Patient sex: F
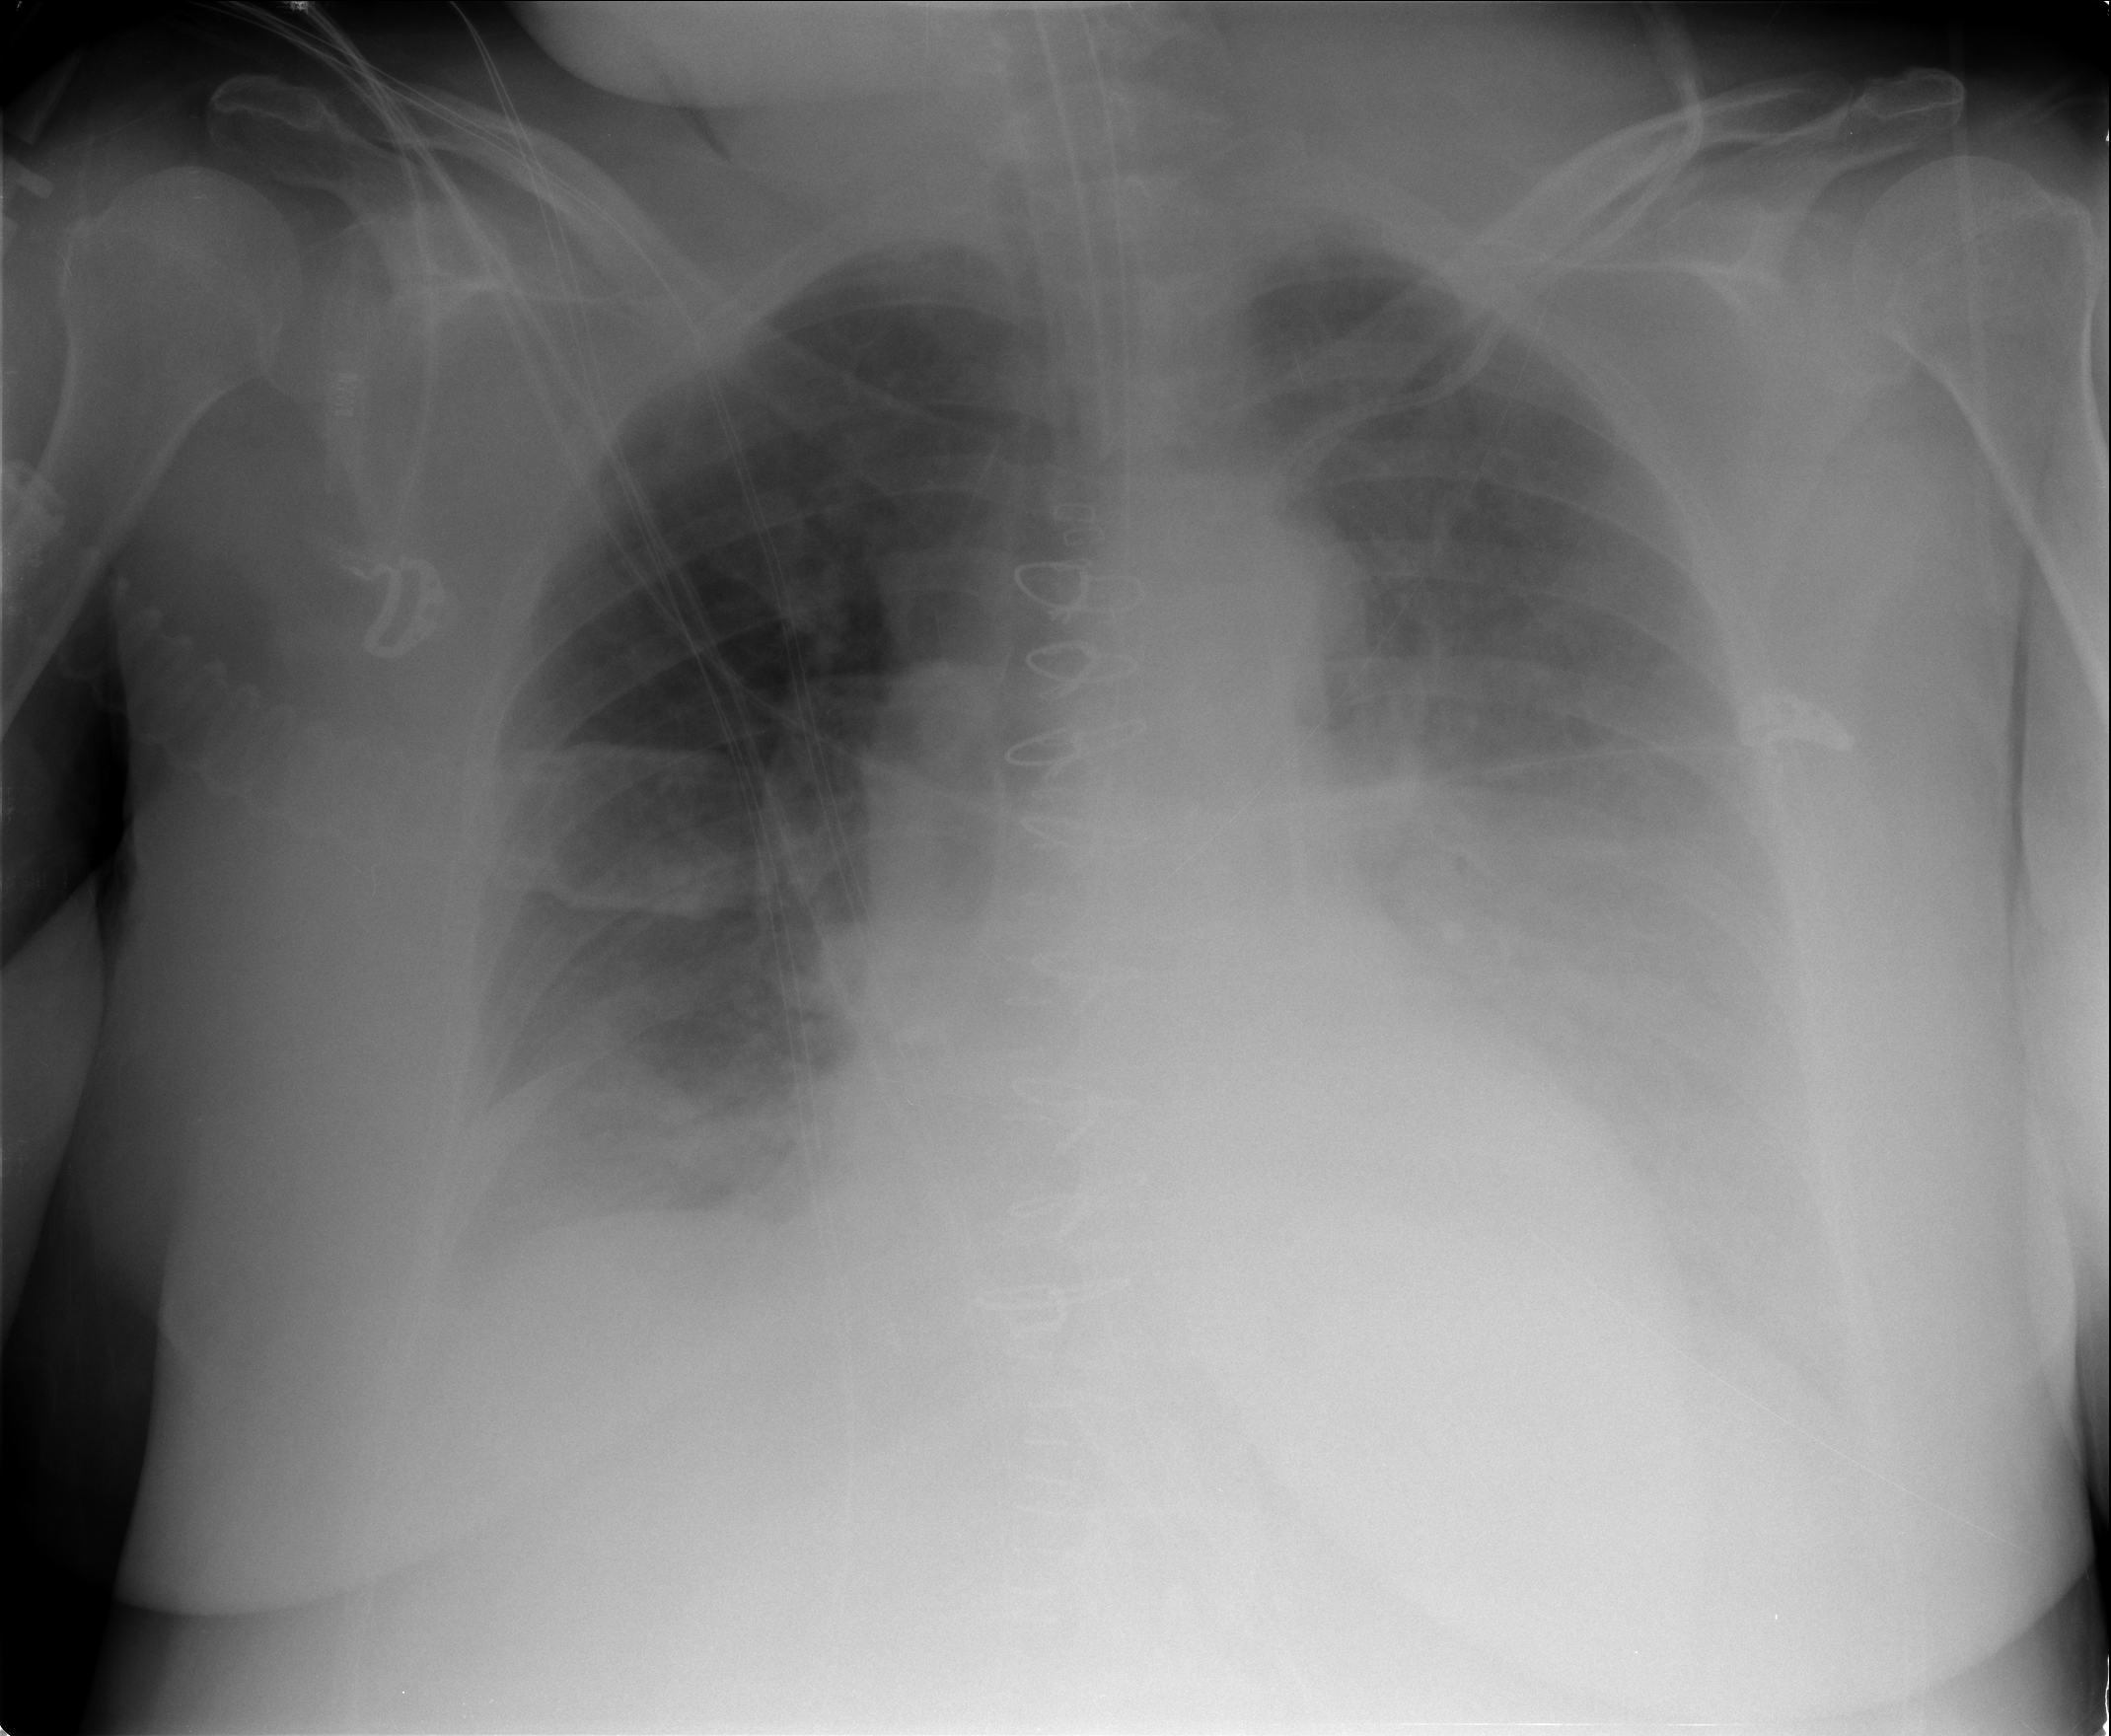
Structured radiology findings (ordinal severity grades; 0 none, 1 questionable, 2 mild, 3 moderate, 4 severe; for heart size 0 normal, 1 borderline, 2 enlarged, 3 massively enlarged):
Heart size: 2
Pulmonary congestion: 2
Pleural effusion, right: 2
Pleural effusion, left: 2
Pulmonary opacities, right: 0
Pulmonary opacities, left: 0
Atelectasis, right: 2
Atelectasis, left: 2